Question: for some reason PHP's imagettftext creates a funny looking text when I create the text at an angle.
Below the source code. I can't post the image 'cause I don't have enough reputation points but the text looks like parts of the letters are cut off.
Help!!!
---
'''
$text = 'My Text Is Messed Up!!!';
$font = './fonts/arial.ttf';
$font_size = 20;
$font_multiplier = 0.5;
$x=10;
$y=190;
$angle=45;
$width= ($font_size * $font_multiplier) * strlen($text);
echo $width;
$height=200;
$size = imageTTFBBox($font_size, $angle, $font, $text);
$img = imageCreateTrueColor($width, $height);
imageSaveAlpha($img, true);
ImageAlphaBlending($img, false);
$transparentColor = imagecolorallocatealpha($img, 200, 200, 200, 127);
imagefill($img, 0, 0, $transparentColor);
$white = imagecolorallocate($img, 255, 255, 255);
// Add the text
imagettftext($img, $font_size, $angle, $x, $y, $white, $font, $text);
// Using imagepng() results in clearer text compared with imagejpeg()
imagepng($img, 'welcome-phrase.png');
imagedestroy($img);
'''
here's an example of the output (I changed text colour from white to black to make it visible on the white background - AG):

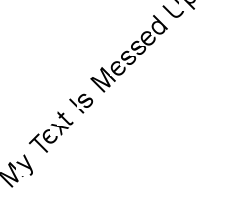
Answer: It seems there is an issue with it rotating each character and leaving a "mask" of sorts that isn't rotated and then obscures the text around it, causing the issue you are seeing. It is more visible when you turn off the transparent image fill.
A workaround could be to rotate the image instead of the text. You will have to fix your coordinates but something like this seems to work:
'''
// Add the text
imagettftext($img, $font_size, 0, $x, $y, $black, $font, $text);
$img = imagerotate($img, $angle, $transparentColor);
imageSaveAlpha($img, true);
ImageAlphaBlending($img, false);
'''
Thus the full code would be:
'''
$text = 'My Text Is Messed Up!!!';
$font = './fonts/arial.ttf';
$font_size = 20;
$font_multiplier = 0.5;
$x=10;
$y=190;
$angle=45.0;
$width = ($font_size * $font_multiplier) * strlen($text);
echo $width;
$height=200;
$size = imageTTFBBox($font_size, $angle, $font, $text);
$img = imageCreateTrueColor($width, $height);
$transparentColor = imagecolorallocatealpha($img, 200, 200, 200, 127);
imagefill($img, 0, 0, $transparentColor);
$white = imagecolorallocate($img, 255, 255, 255);
// Add the text
imagettftext($img, $font_size, 0, $x, $y, $white, $font, $text);
$img = imagerotate($img, $angle, $transparentColor);
imageSaveAlpha($img, true);
ImageAlphaBlending($img, false);
// Using imagepng() results in clearer text compared with imagejpeg()
imagepng($img, 'welcome-phrase.png');
imagedestroy($img);
'''
I moved the imageSaveAlpha and ImageAlphaBlending to the bottom to take care of all that after the rotation has taken place. It's not the best solution but with some tweaking will provide the correct result.